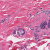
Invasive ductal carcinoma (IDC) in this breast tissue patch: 0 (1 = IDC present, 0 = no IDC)